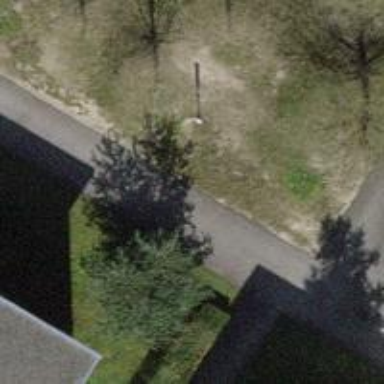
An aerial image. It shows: White lamp on support pole.